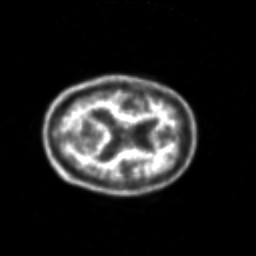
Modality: PET
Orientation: axial
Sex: male
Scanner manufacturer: siemens